Question: I'm working on the following layout structure:
'''
<div id="wrapper">
<div id="header"></div>
<div id="pageContainer"></div>
<div id="footer"></div>
</div>
'''
With the following CSS I set the footer to the bottom of the page:
'''
#wrapper {
min-height:100%;
position:relative;
}
#header {
background:#ff0;
padding:10px;
}
#pageContainer {
padding:10px;
padding-bottom:60px;
}
#footer {
position:absolute;
bottom:0;
width:100%;
height:60px;
background:#6cf;
}
'''

If the content in the 'pageContainer div' is small, I don't want to show the scroll bars in the div but attach the footer to the bottom of the 'pageContainer div' (right not the footer is always at the bottom of the viewport)
If the content of the 'pageContainer div' is long I need the footer to remain visible in the viewport (at the bottom) and show the scroll bars in the 'pageContainer div'.
How do I do this? Any ideas? thanks!
PS: I need a solution that doesn't use JS.
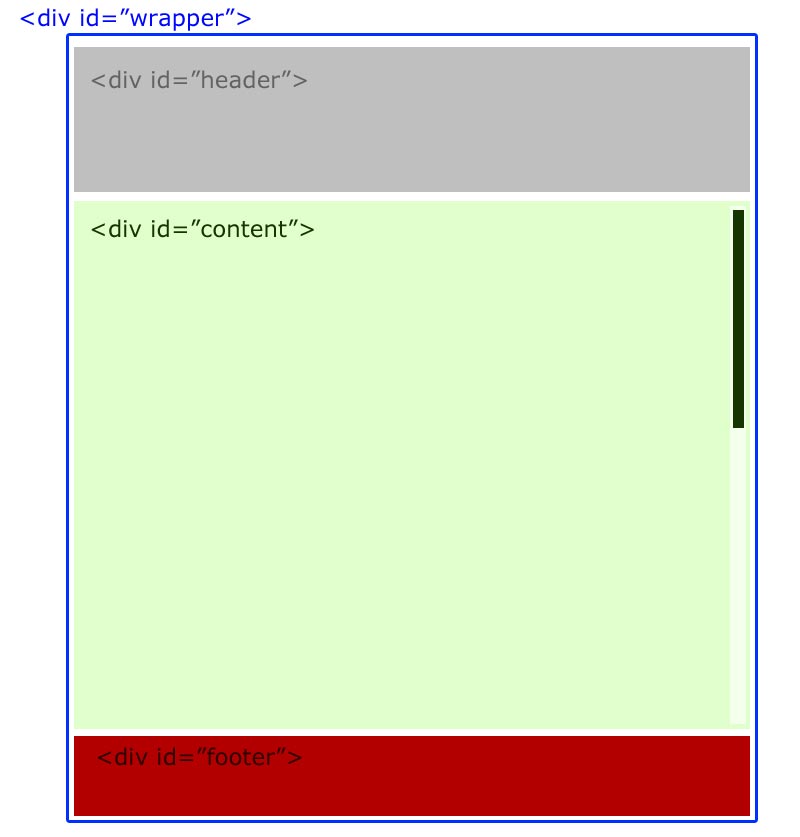
Answer: If I read you correctly, you're describing behavior where positioning switches from relative to fixed, depending on the size of an element relative to the real-estate available in the viewport.
Quite certainly, you cannot achieve this without JavaScript.
But a solution where the footer is always at the bottom of the viewport is fairly common and easy to do without JavaScript. In case you do not already know how to do that:
'''
#header, #pageContainer, #footer{
position:fixed;
left:0px;
right:0px;
}
#header{
top:0px;
height:100px;
background:#ff0;
}
#pageContainer {
top:100px;
bottom:60px;
overflow:auto;
}
#footer {
bottom:0px;
width:100%;
height:60px;
background:#6cf;
}
'''